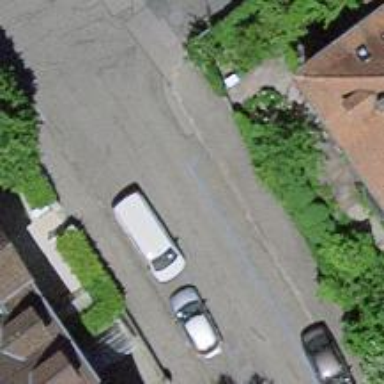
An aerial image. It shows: Residential road with asphalt surface and sidewalks on both sides.